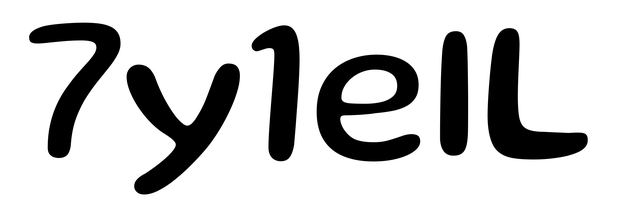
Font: Gluten_Regular